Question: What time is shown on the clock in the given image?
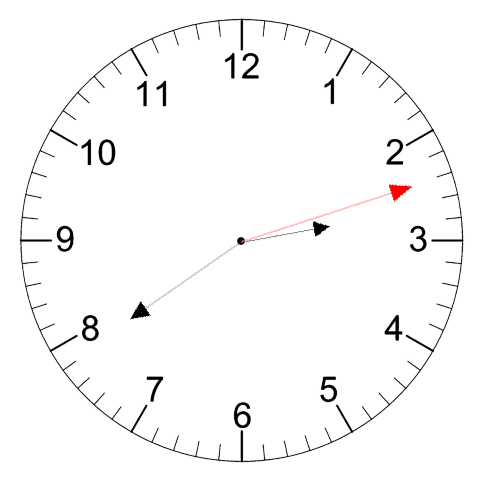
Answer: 02:39:12